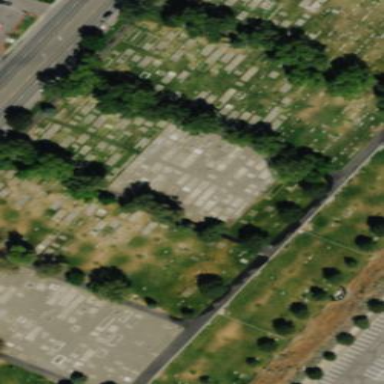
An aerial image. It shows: Sector within cemetery.